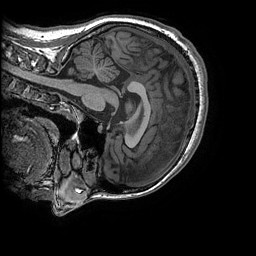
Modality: T1w
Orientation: sagittal
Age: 21
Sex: female
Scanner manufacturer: ge
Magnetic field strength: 3 T
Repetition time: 0.008184 s
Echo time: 0.003192 s